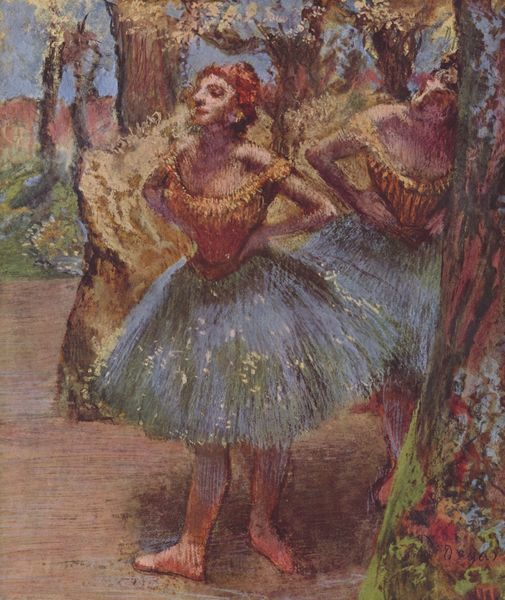
Titel: Tänzerinnen
Künstler: Edgar Degas
Standort: Utrecht
Institution: Sammlung W.O. Koenigs
Schlagwörter: baum, blau, blätter, gemälde, himmel, nackt, schatten, weiß, bäume, cezanne, frauen, gelb, grün, impressionismus, landschaft, mädchen, ocker, sand, ausschnitt, bewegung, blume, blumen, braun, bunt, degas, edgar degas, femmes, frankreich, frau, frisur, grau, haar, hell, kleid, kleider, kreide, licht, nase, orange, paris, pastell, profil, schwarz, szene, zeichnung, park, parkanlage, rot, weg, wiese, beige, rock, tanz, jung, arme, blicke, gesicht, silber, bildnis, hände, porträt, vorhang, öl, baumstamm, natur, stamm, boden, insel, figur, gold, haare, kostüm, pose, aufführung, bühne, musik, oper, tanzen, theater, tänzerin, tänzerinnen, dekolletee, gebeugt, rosa, wald, garten, beine, hellblau, taille, bein, brüste, farbig, füße, zwei, balett, ballerina, ballerinas, ballet, ballett, haltung, probe, tutu, tüll, tütü, modern, violett, bühnenbild, edgar, figuren, dekor, geneigt, bemalt, unscharf, schimmer, rothaarig, strümpfe, moos, barfuß, kleidchen, expressiv, rinde, strumpfhose, urwald, kostüme, korsett, kulisse, femme, peinture, rousse, tänzer, fille, kulissen, huile, arbres, deux, organza, grün blau, bildausschnitt, forêt, beau, ballerine, danseuse, balerinas, ballettänzerin, rocke, prima ballerina, balettbühne, ballettszene, spitzenrock, szenenausschnitt, belle, abre, roudin, balerina, colour, color